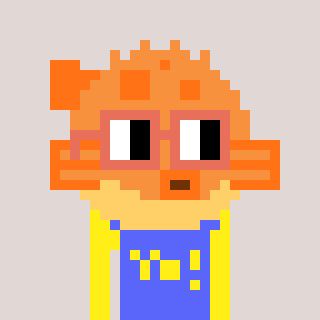
a pixel art character with square orange glasses, a pufferfish-shaped head and a purple-colored body on a warm background